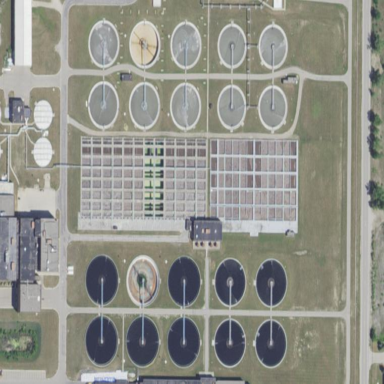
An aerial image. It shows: Industrial wastewater plant.